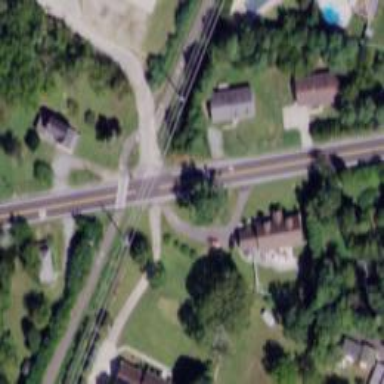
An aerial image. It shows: Uncontrolled road crossing.